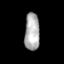
Tissue: skin
Cell type: Fibroblasts
Senescence score: 0.7366
Nuclear area (px): 553
Mean DAPI intensity: 173.083